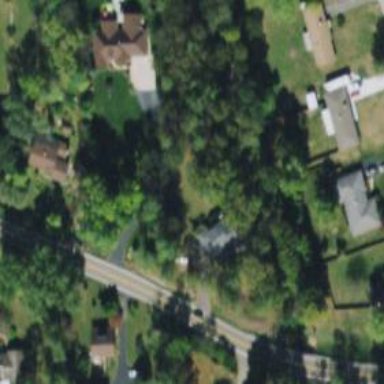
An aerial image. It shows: Driveway.